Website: lowes
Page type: order-returns
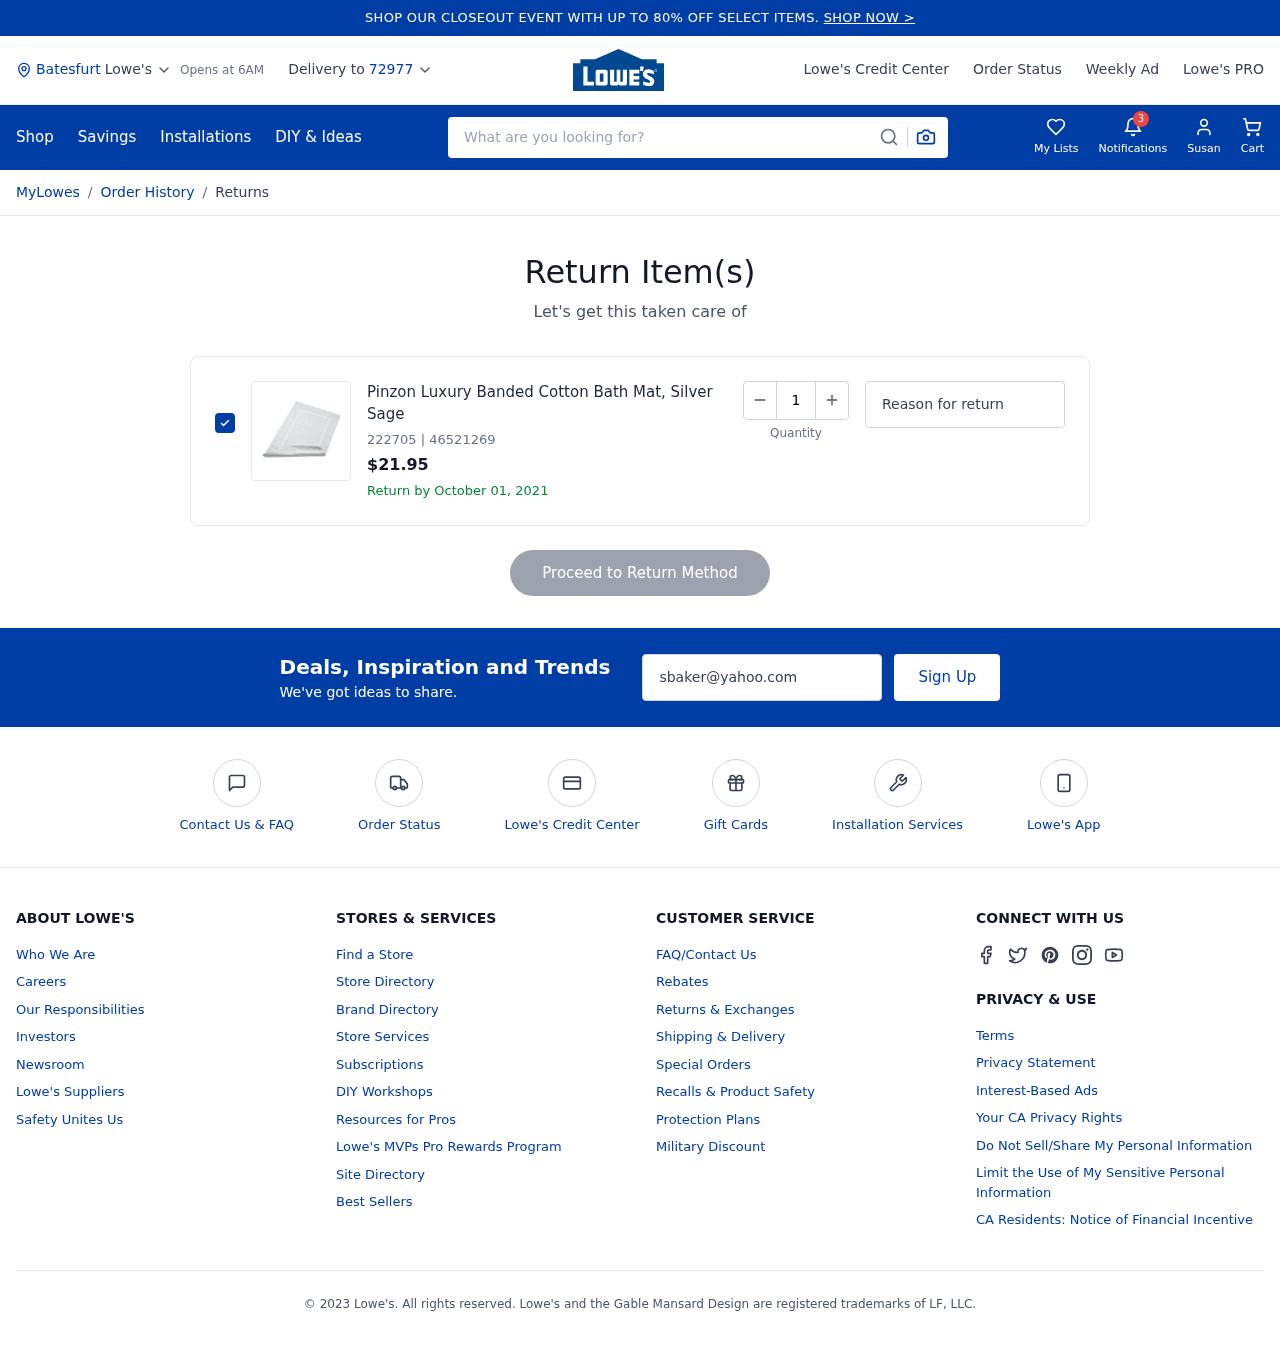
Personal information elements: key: PII_CITY
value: Batesfurt
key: PII_FIRSTNAME
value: Susan
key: PII_POSTCODE
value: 72977
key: PII_EMAIL
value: sbaker@yahoo.com
Product elements: key: PRODUCT1_NAME
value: Pinzon Luxury Banded Cotton Bath Mat, Silver Sage
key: PRODUCT1_PRICE
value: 21.95
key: PRODUCT1_ITEM_NUMBER
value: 222705
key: PRODUCT1_MODEL_NUMBER
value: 46521269
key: PRODUCT1_QUANTITY
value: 1
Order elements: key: ORDER_RETURN_BY_DATE
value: October 01, 2021